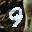
Label: 9